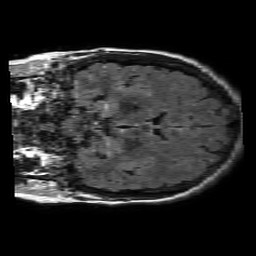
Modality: FLAIR
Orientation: coronal
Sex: female
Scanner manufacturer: philips
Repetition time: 11 s
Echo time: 0.125 s